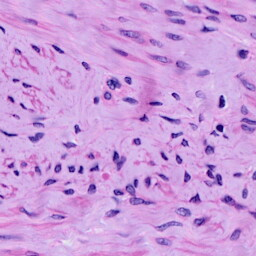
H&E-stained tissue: Cervix